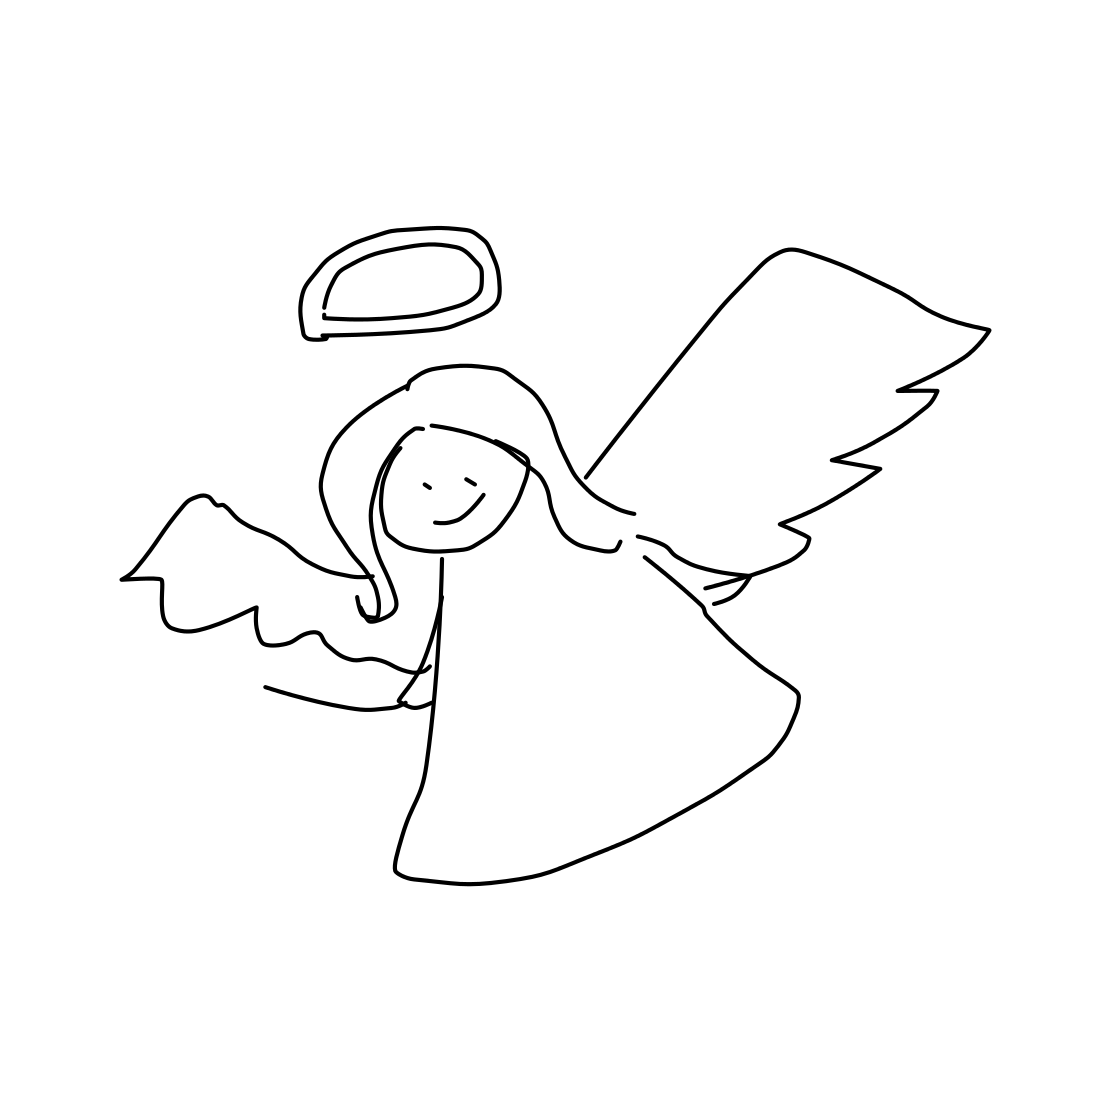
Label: angel